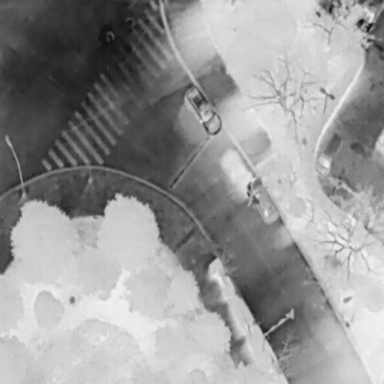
There are two Cars in the infrared image.